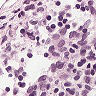
Metastatic tissue present: no